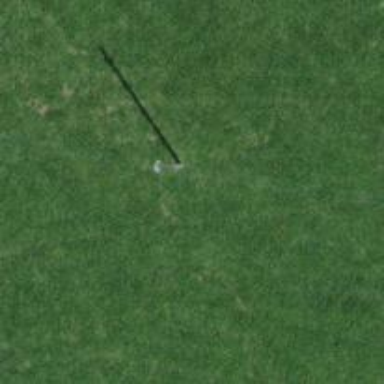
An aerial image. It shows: Power pole.